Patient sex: F
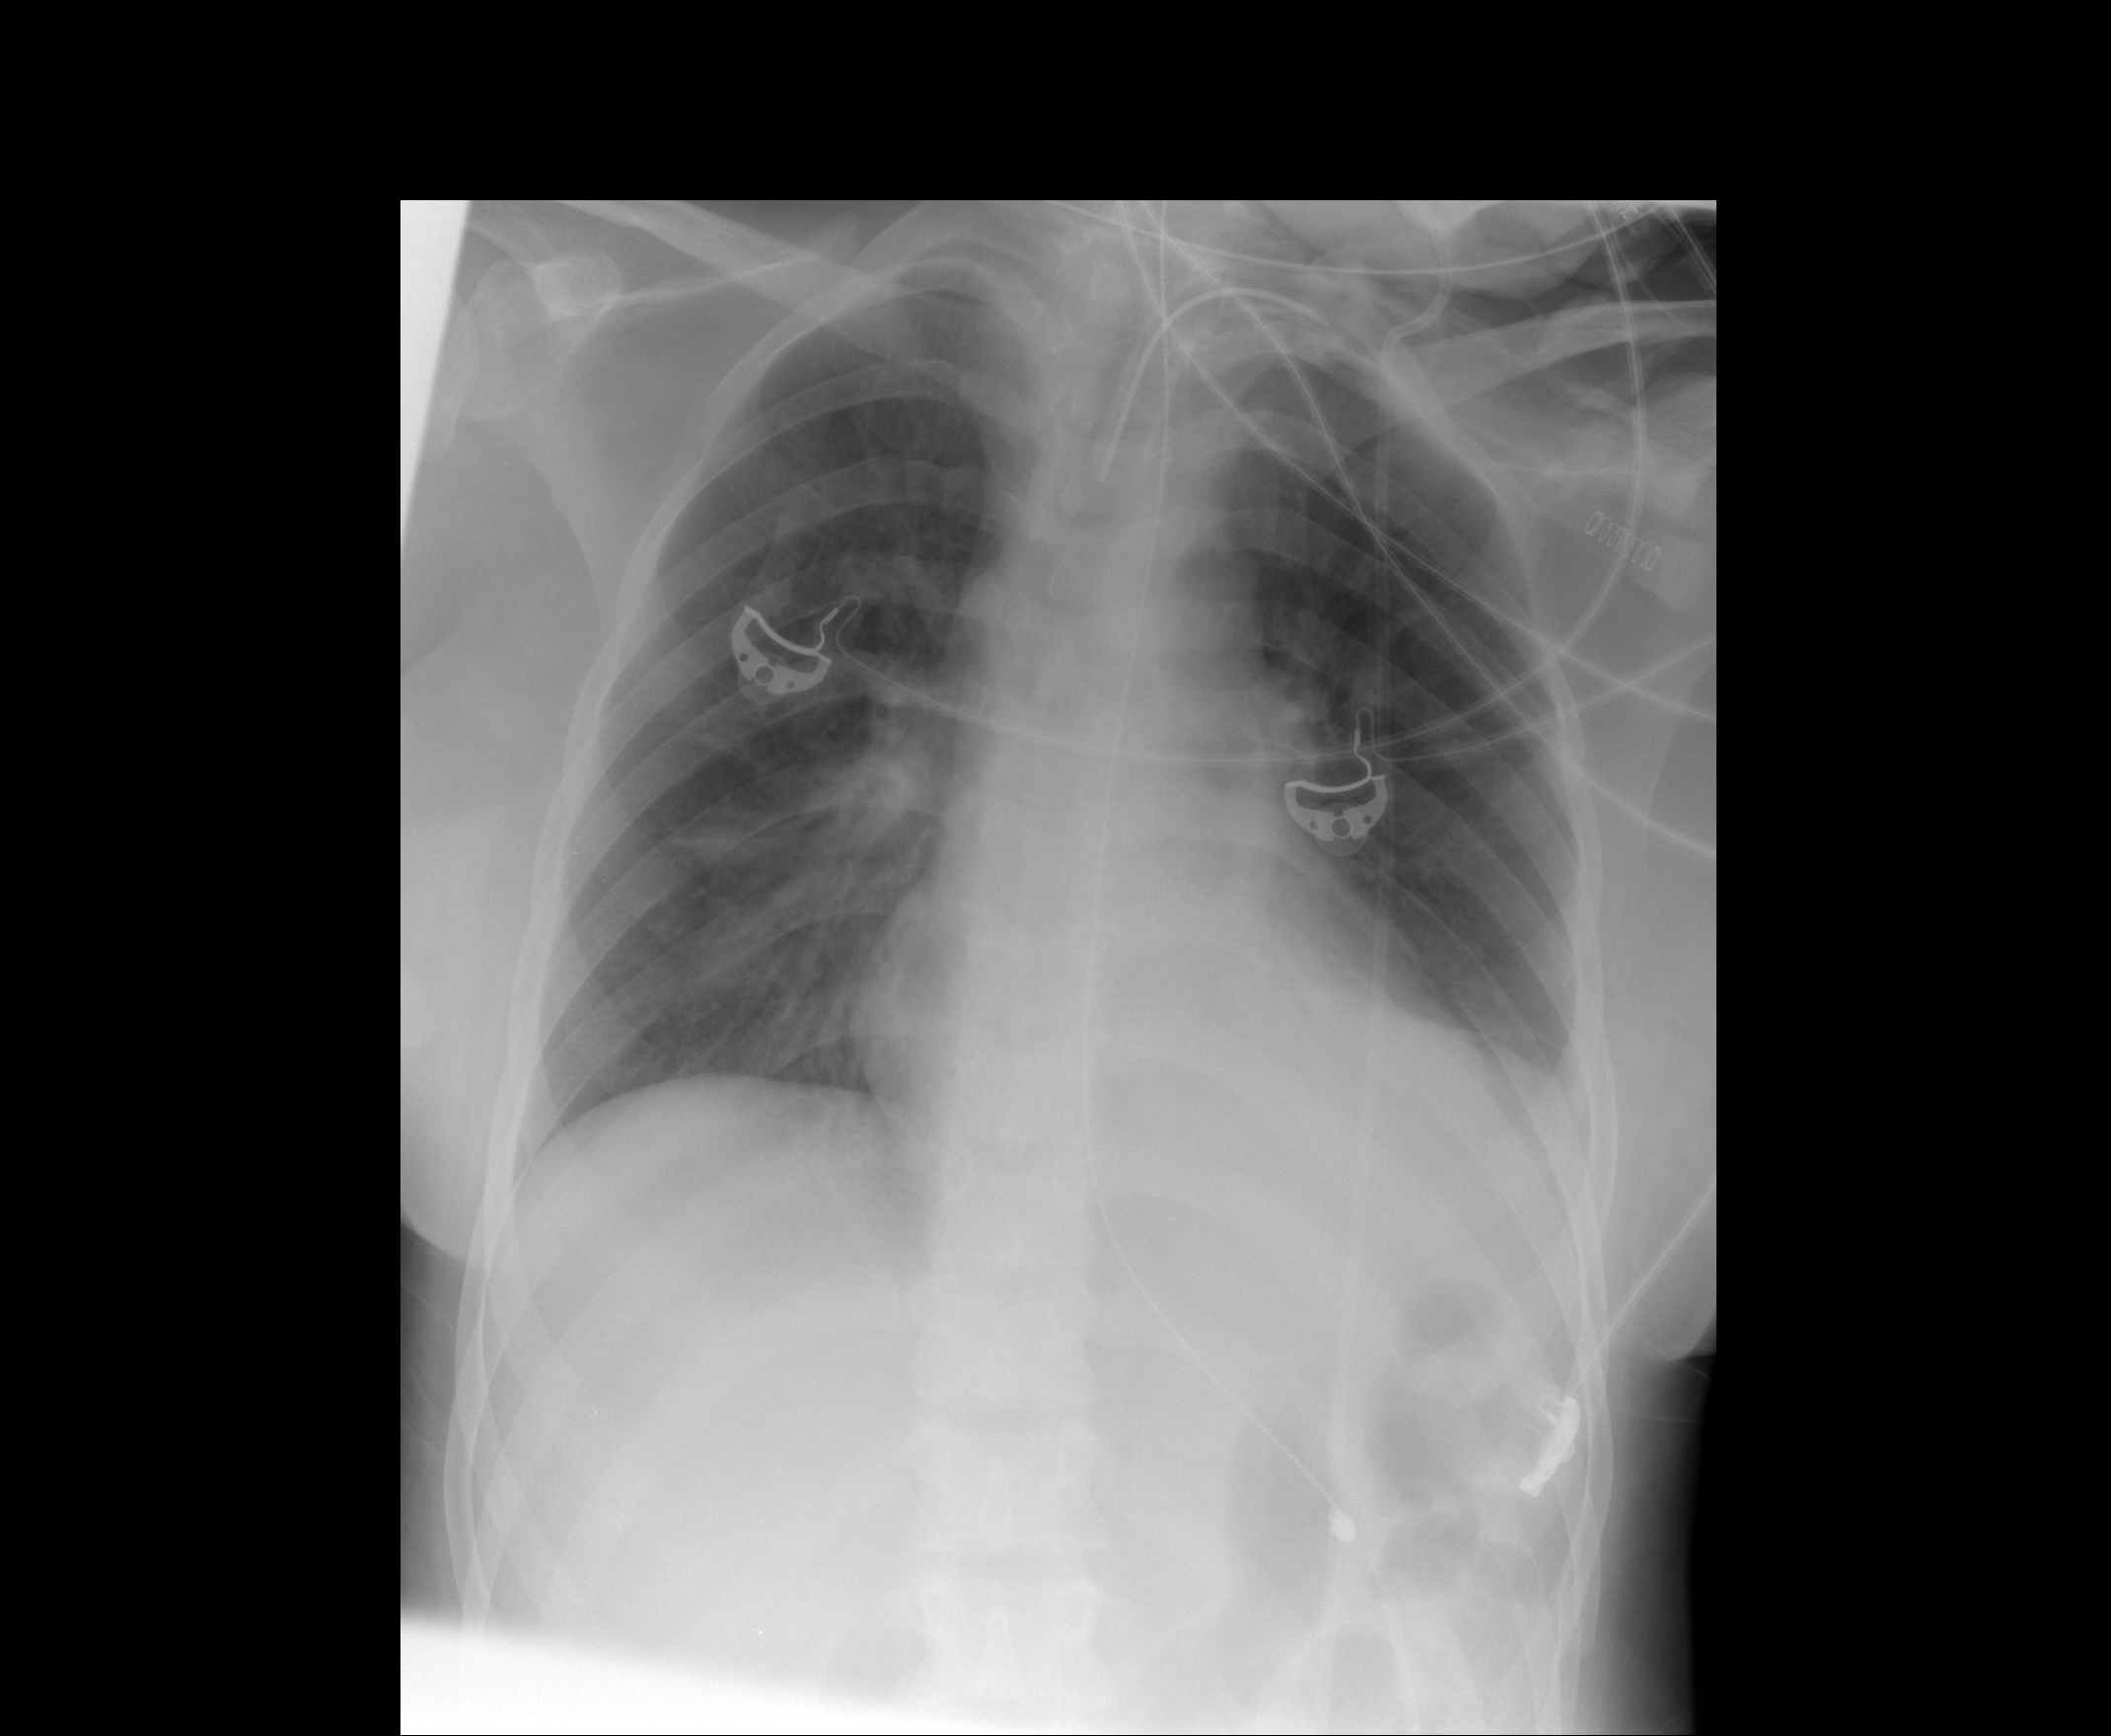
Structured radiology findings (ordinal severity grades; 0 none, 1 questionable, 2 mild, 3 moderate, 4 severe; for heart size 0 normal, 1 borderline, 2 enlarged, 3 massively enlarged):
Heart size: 2
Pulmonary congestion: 1
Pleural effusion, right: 0
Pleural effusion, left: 2
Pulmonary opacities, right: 2
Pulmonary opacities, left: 0
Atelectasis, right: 1
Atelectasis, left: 1